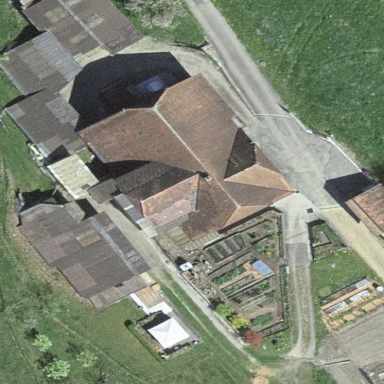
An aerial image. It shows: Farm building.